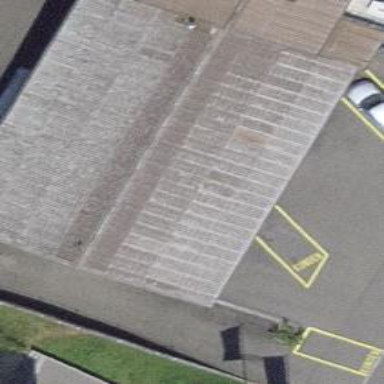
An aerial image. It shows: Car repair shop.